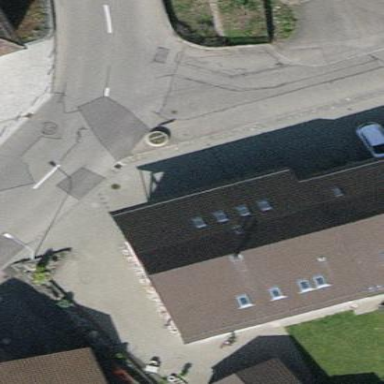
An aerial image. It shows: Semidetached house with gabled roof.